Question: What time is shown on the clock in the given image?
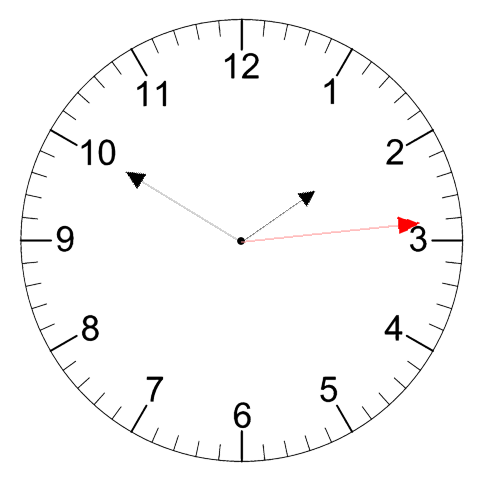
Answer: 01:50:14